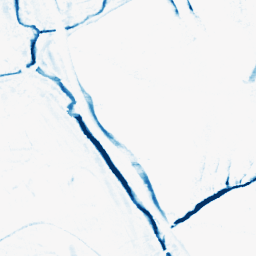
Category: morphological
Decomposition family: morphological_rect
Decomposition parameters: operation: closing
width: 10
height: 5
Upsampling method: cubic_mitchell
Upsampling parameters: scale: 2
Upsampling scale: 2